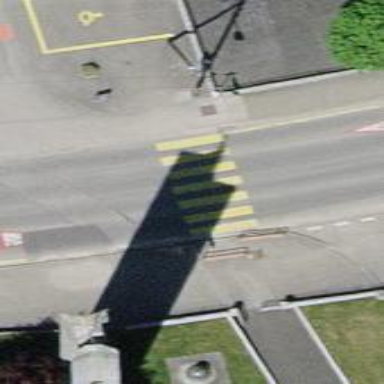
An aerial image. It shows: Marked crossing on the road.